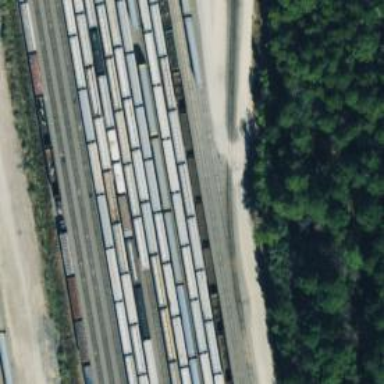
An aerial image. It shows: Railway siding with rails.